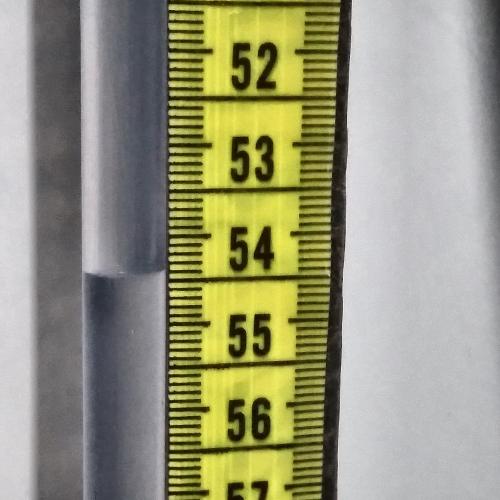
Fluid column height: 54.4 cm